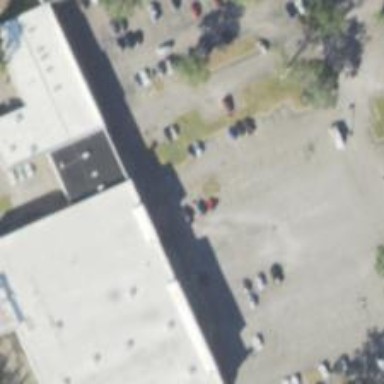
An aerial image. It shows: Parking space.